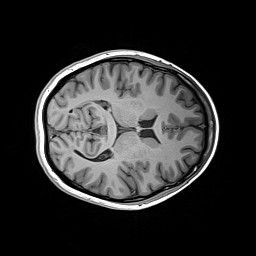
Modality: T1w
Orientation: axial
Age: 21
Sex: female
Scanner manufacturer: siemens
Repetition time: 2.2 s
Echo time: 0.00244 s